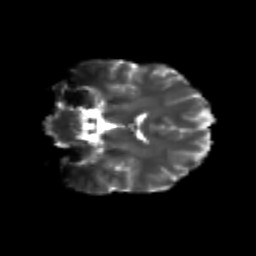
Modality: T2w
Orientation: coronal
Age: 25
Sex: female
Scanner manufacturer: siemens
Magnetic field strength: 3 T
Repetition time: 3.5 s
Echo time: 0.104 s